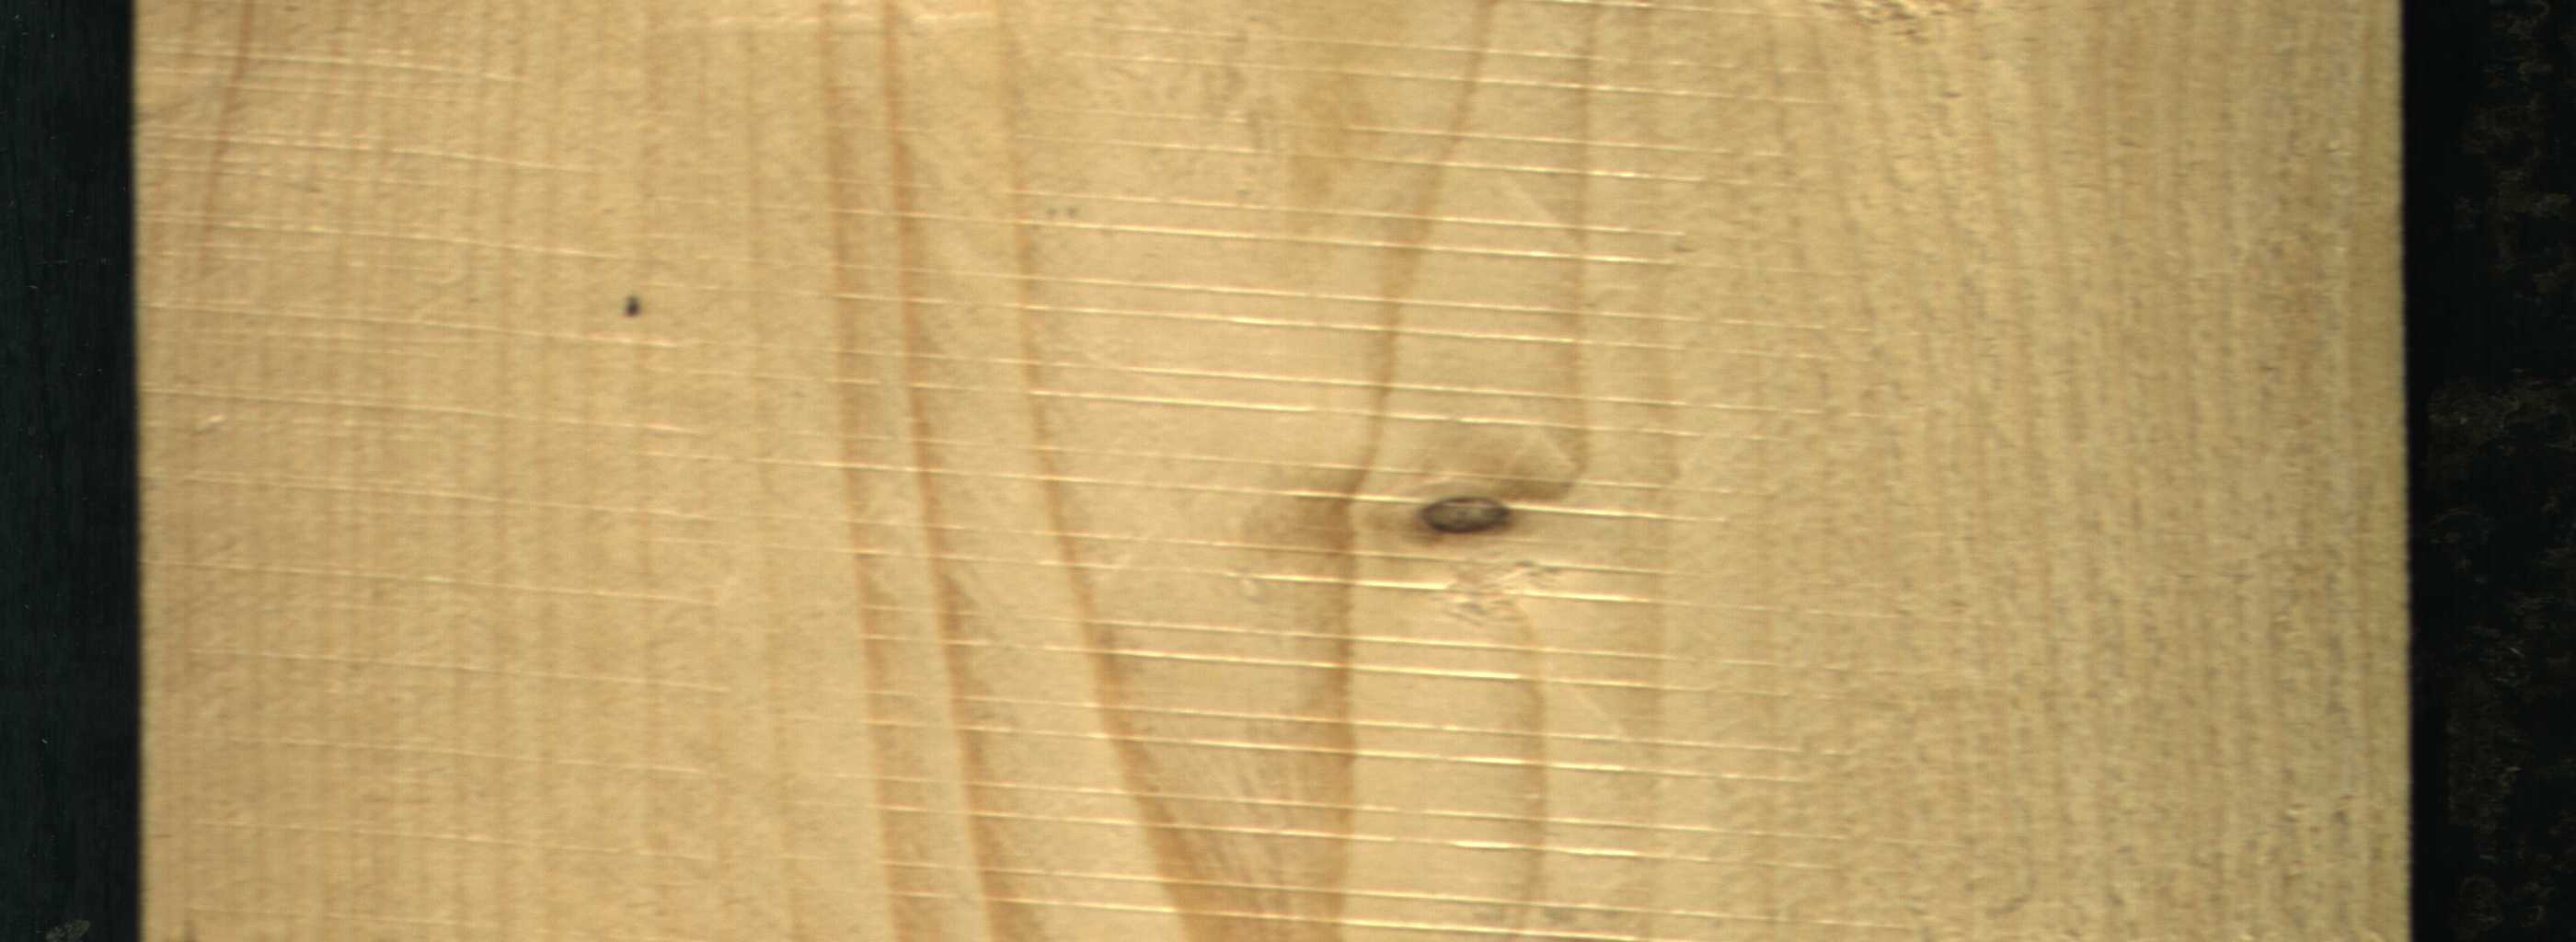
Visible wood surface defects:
Live_Knot